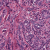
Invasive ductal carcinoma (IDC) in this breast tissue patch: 1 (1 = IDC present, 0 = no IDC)